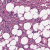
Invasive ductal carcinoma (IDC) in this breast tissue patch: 1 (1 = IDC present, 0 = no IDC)